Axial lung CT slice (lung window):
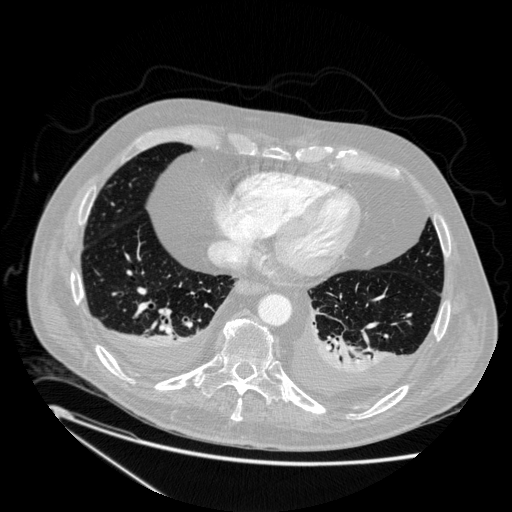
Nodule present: no